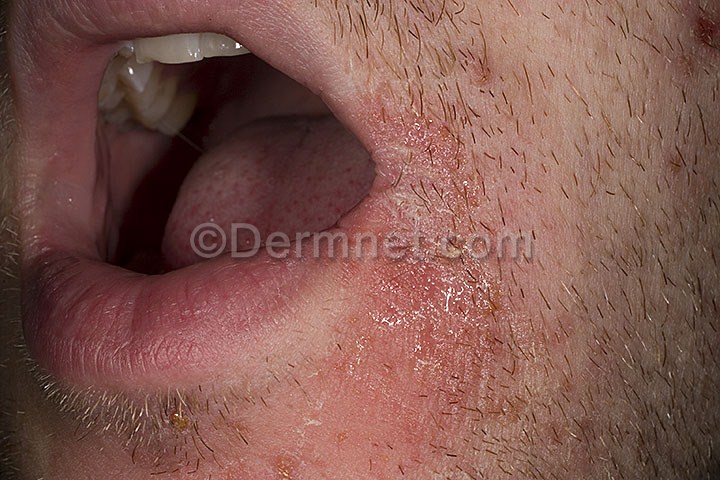
Disease: Cellulitis Impetigo and other Bacterial Infections